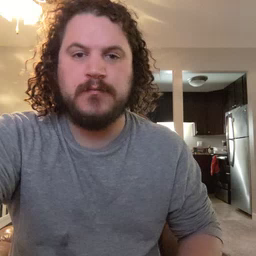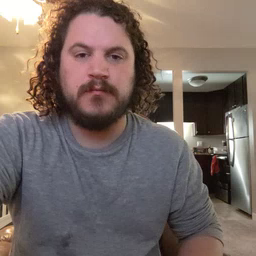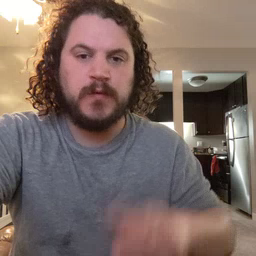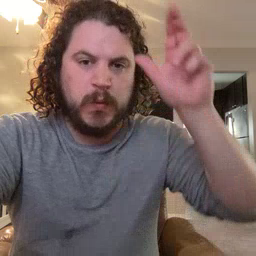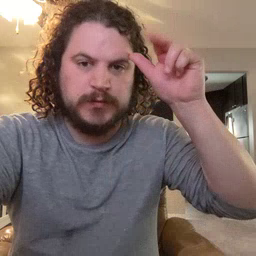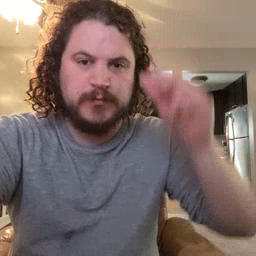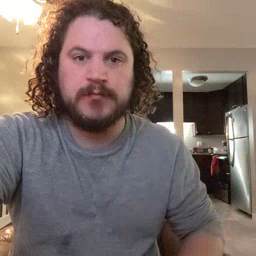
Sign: horse